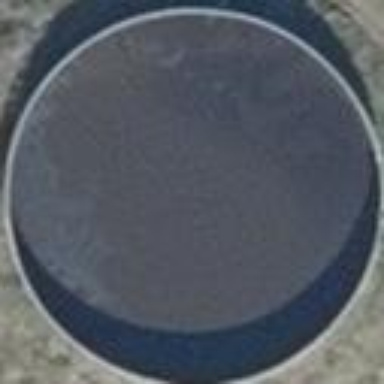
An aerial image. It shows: Storage tank that is man-made.